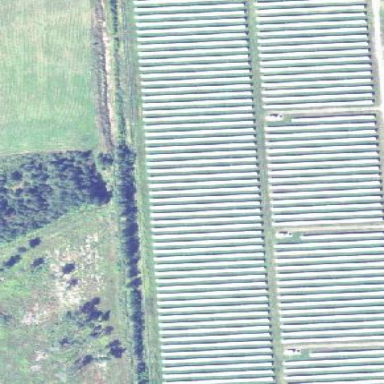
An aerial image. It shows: Solar power generator using photovoltaic method with solar photovoltaic panel types.